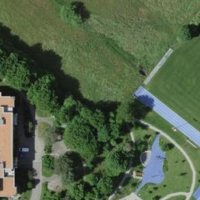
EUNIS habitat code: 53
Species observed at this site:
Filipendula ulmaria